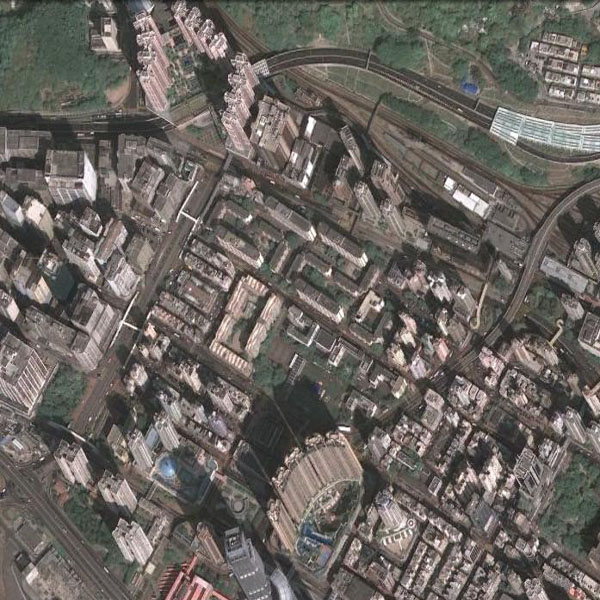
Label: Commercial